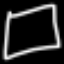
Label: square